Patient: sex M, age 51
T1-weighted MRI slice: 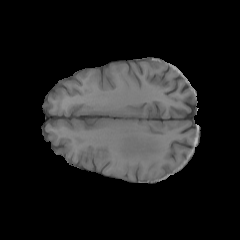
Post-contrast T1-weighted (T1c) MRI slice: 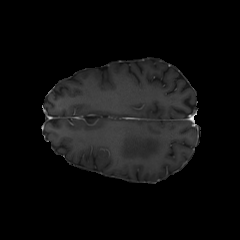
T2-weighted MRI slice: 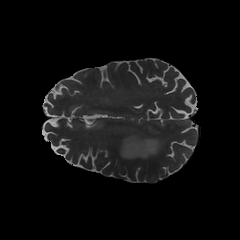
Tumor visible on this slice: yes
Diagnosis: Glioblastoma, IDH-wildtype
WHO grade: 4